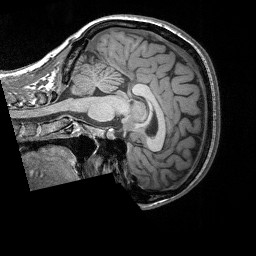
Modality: T1w
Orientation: sagittal
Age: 35
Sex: female
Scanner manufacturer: siemens
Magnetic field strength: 3 T
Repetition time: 1.9 s
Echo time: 0.00252 s